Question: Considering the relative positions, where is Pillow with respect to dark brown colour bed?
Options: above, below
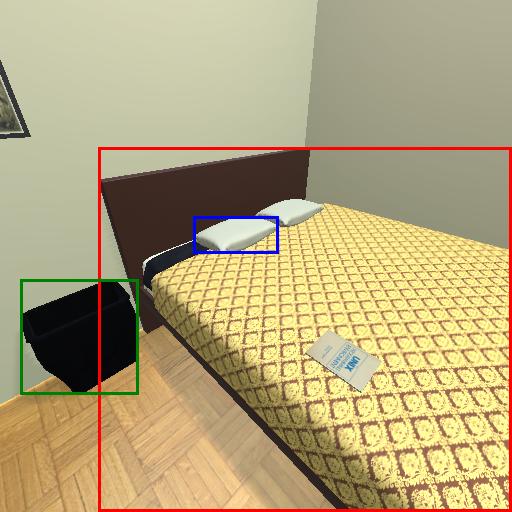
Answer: above